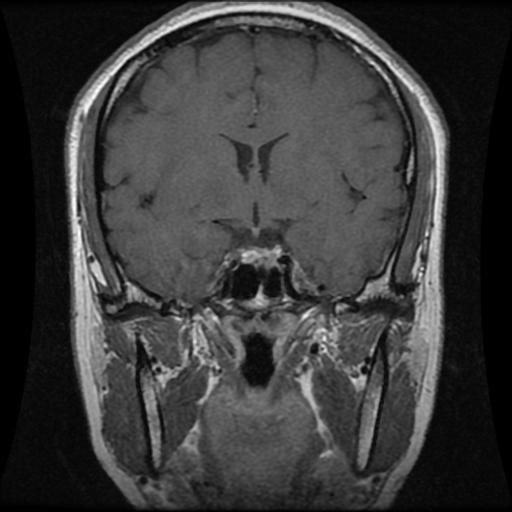
Label: pituitary